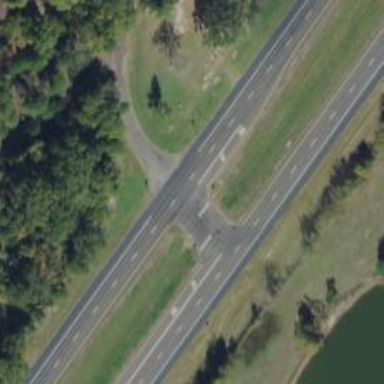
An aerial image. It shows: Trunk highway with expressway features.